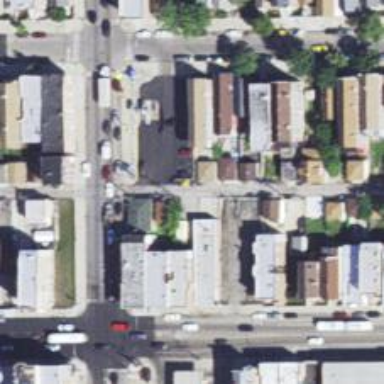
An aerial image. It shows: Alleyway designated as service road.